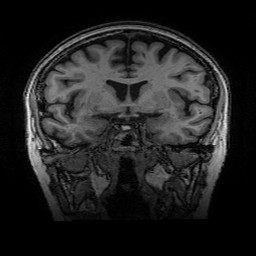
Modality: T1w
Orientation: sagittal
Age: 71
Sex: female
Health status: healthy
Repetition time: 2.53 s
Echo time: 0.0034 s